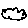
Label: cloud